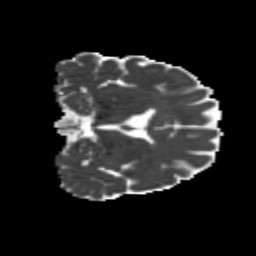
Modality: MD
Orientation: coronal
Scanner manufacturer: siemens
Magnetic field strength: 3 T
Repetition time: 4.16 s
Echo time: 0.0806 s